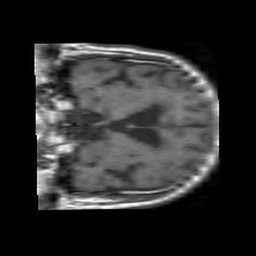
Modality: T1w
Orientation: coronal
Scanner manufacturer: philips
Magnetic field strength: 1.5 T
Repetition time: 0.6502 s
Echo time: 0.015 s